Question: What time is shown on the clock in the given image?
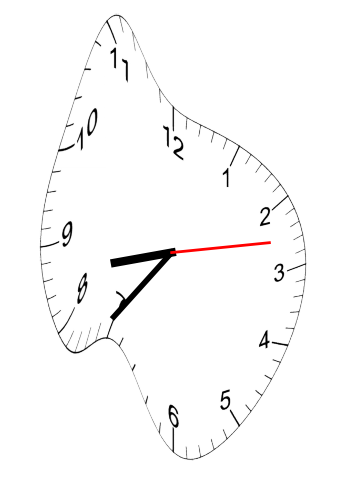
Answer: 08:36:13